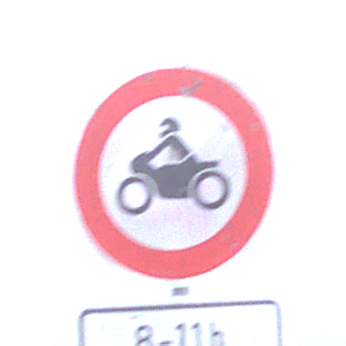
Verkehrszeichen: VerbotKraftraeder
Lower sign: ZeitangabenOhneBeschraenkungAufWochentage2
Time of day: MorningAfternoon
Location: Outdoor (Suburban)
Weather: Overcast
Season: NotSpecified
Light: Natural